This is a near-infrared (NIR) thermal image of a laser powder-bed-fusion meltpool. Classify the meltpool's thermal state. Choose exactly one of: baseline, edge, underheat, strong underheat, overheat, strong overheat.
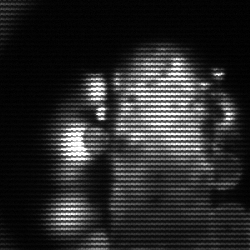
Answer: strong underheat